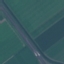
Land use / land cover: Highway